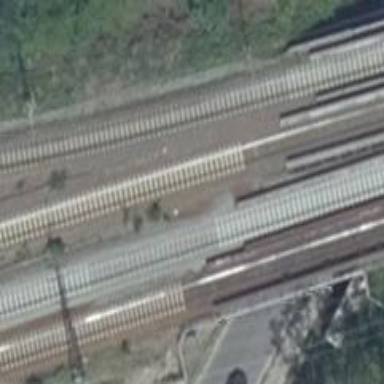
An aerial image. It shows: Railway with electrified contact lines.